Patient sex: M
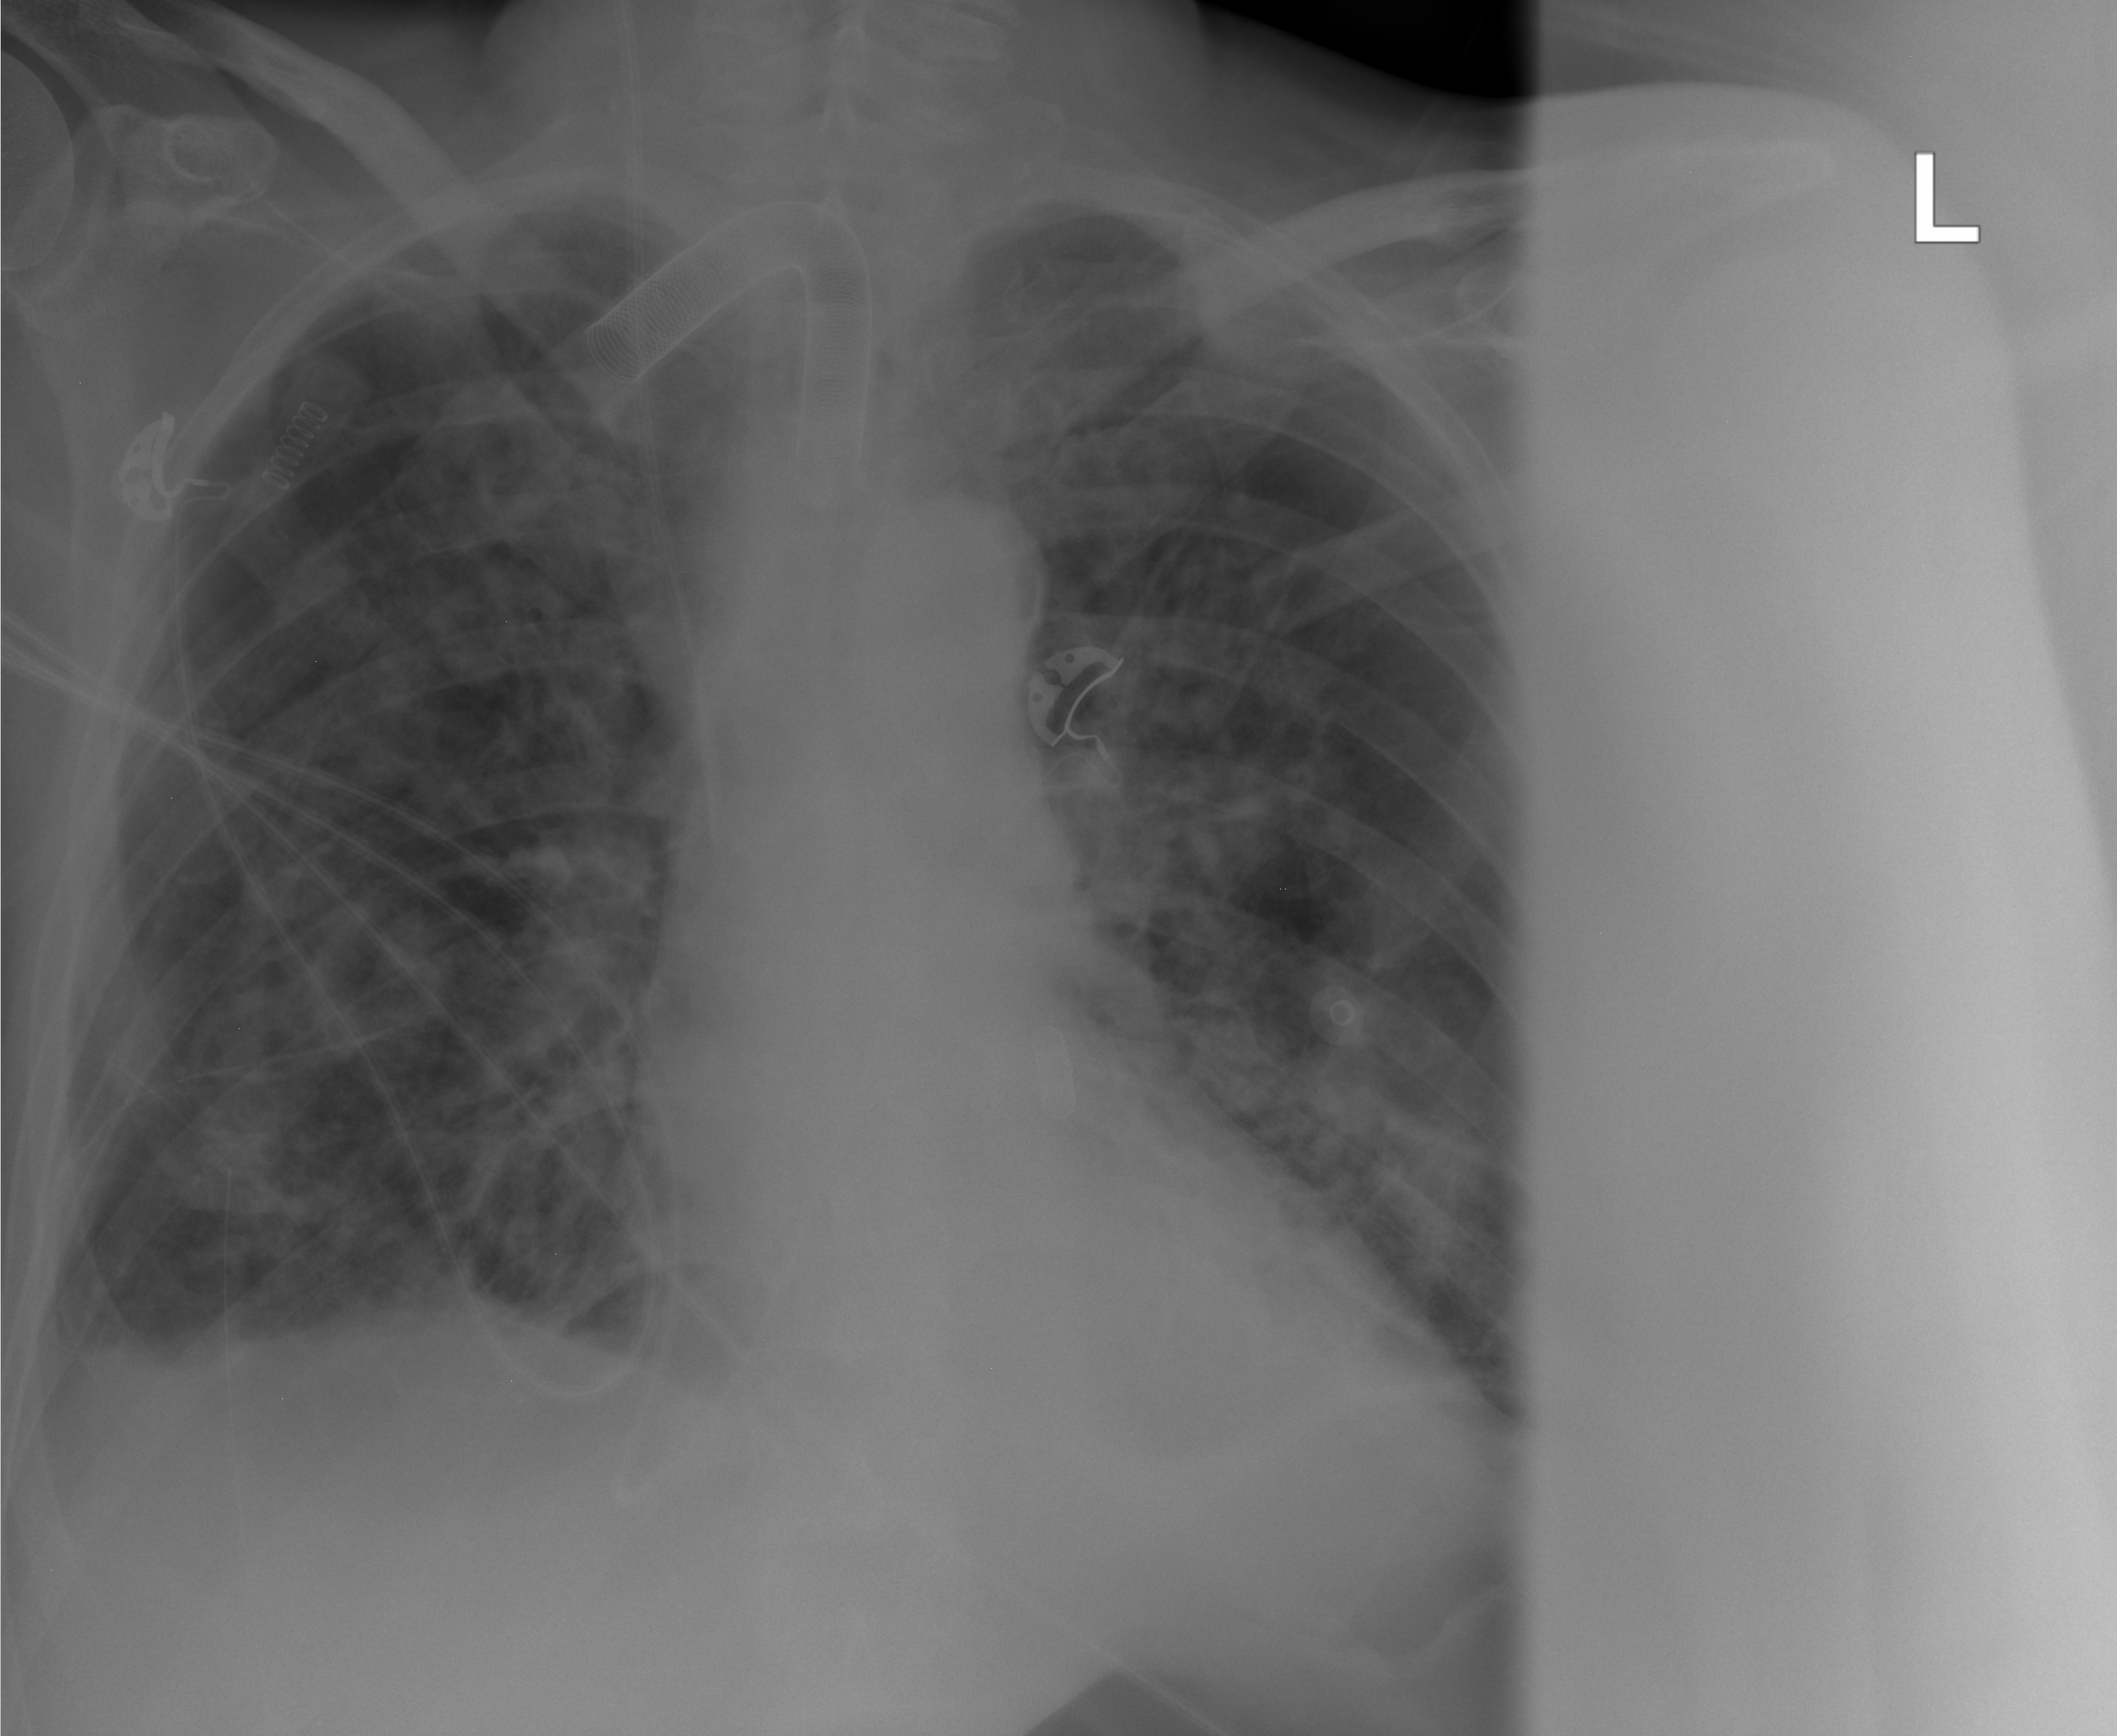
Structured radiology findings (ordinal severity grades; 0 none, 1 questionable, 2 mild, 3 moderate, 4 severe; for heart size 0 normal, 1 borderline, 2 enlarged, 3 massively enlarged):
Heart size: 2
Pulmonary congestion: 2
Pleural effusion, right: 1
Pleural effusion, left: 0
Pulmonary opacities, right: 2
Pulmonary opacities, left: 2
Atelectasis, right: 2
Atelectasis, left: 0